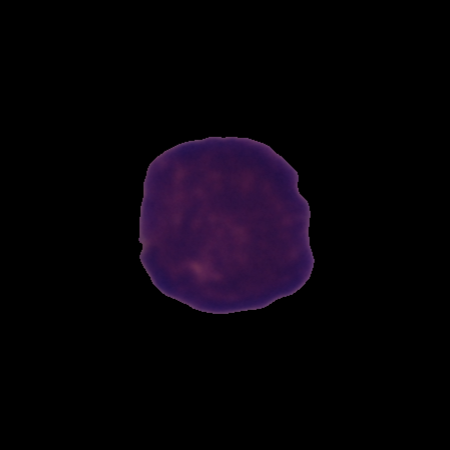
Label: cancer